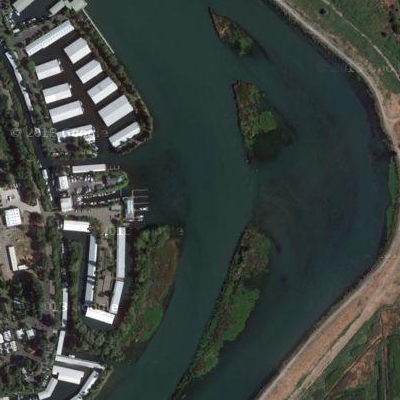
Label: dRiverLake